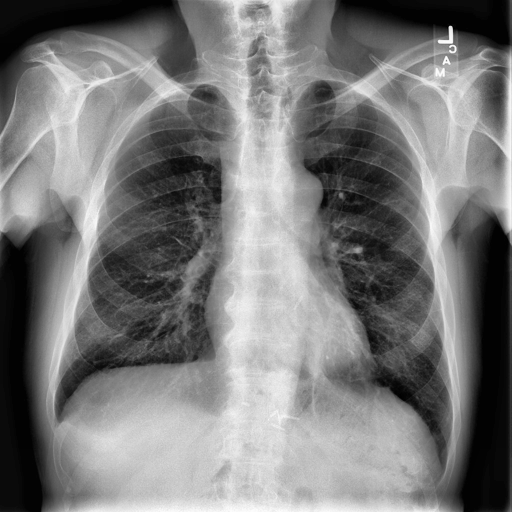
Finding: NORMAL